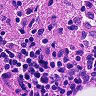
Metastatic tissue present: no